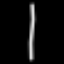
Label: line